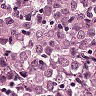
Metastatic tissue present: yes